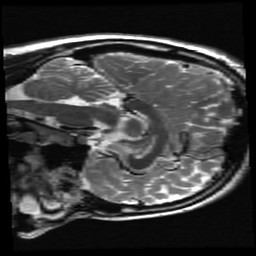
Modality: T2w
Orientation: sagittal
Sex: male
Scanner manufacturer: ge
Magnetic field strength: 3 T
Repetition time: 5 s
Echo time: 0.1015 s